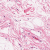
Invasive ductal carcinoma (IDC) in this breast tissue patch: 0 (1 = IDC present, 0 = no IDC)